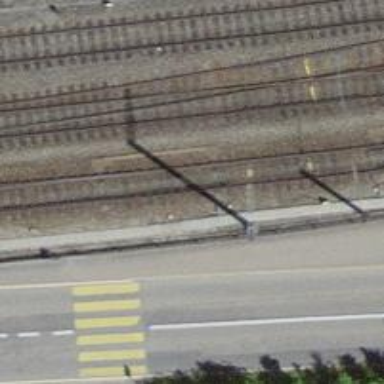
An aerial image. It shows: Railway switch.